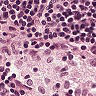
Metastatic tissue present: no